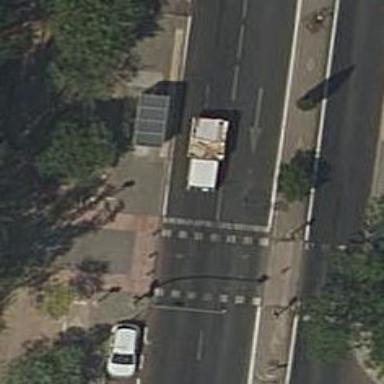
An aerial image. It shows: Bus stop with shelter. It is platform for public transport.